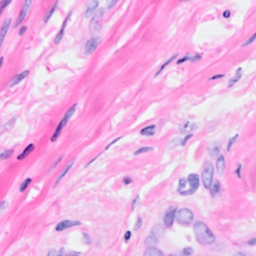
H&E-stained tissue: Breast